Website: macys
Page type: customer-info-address
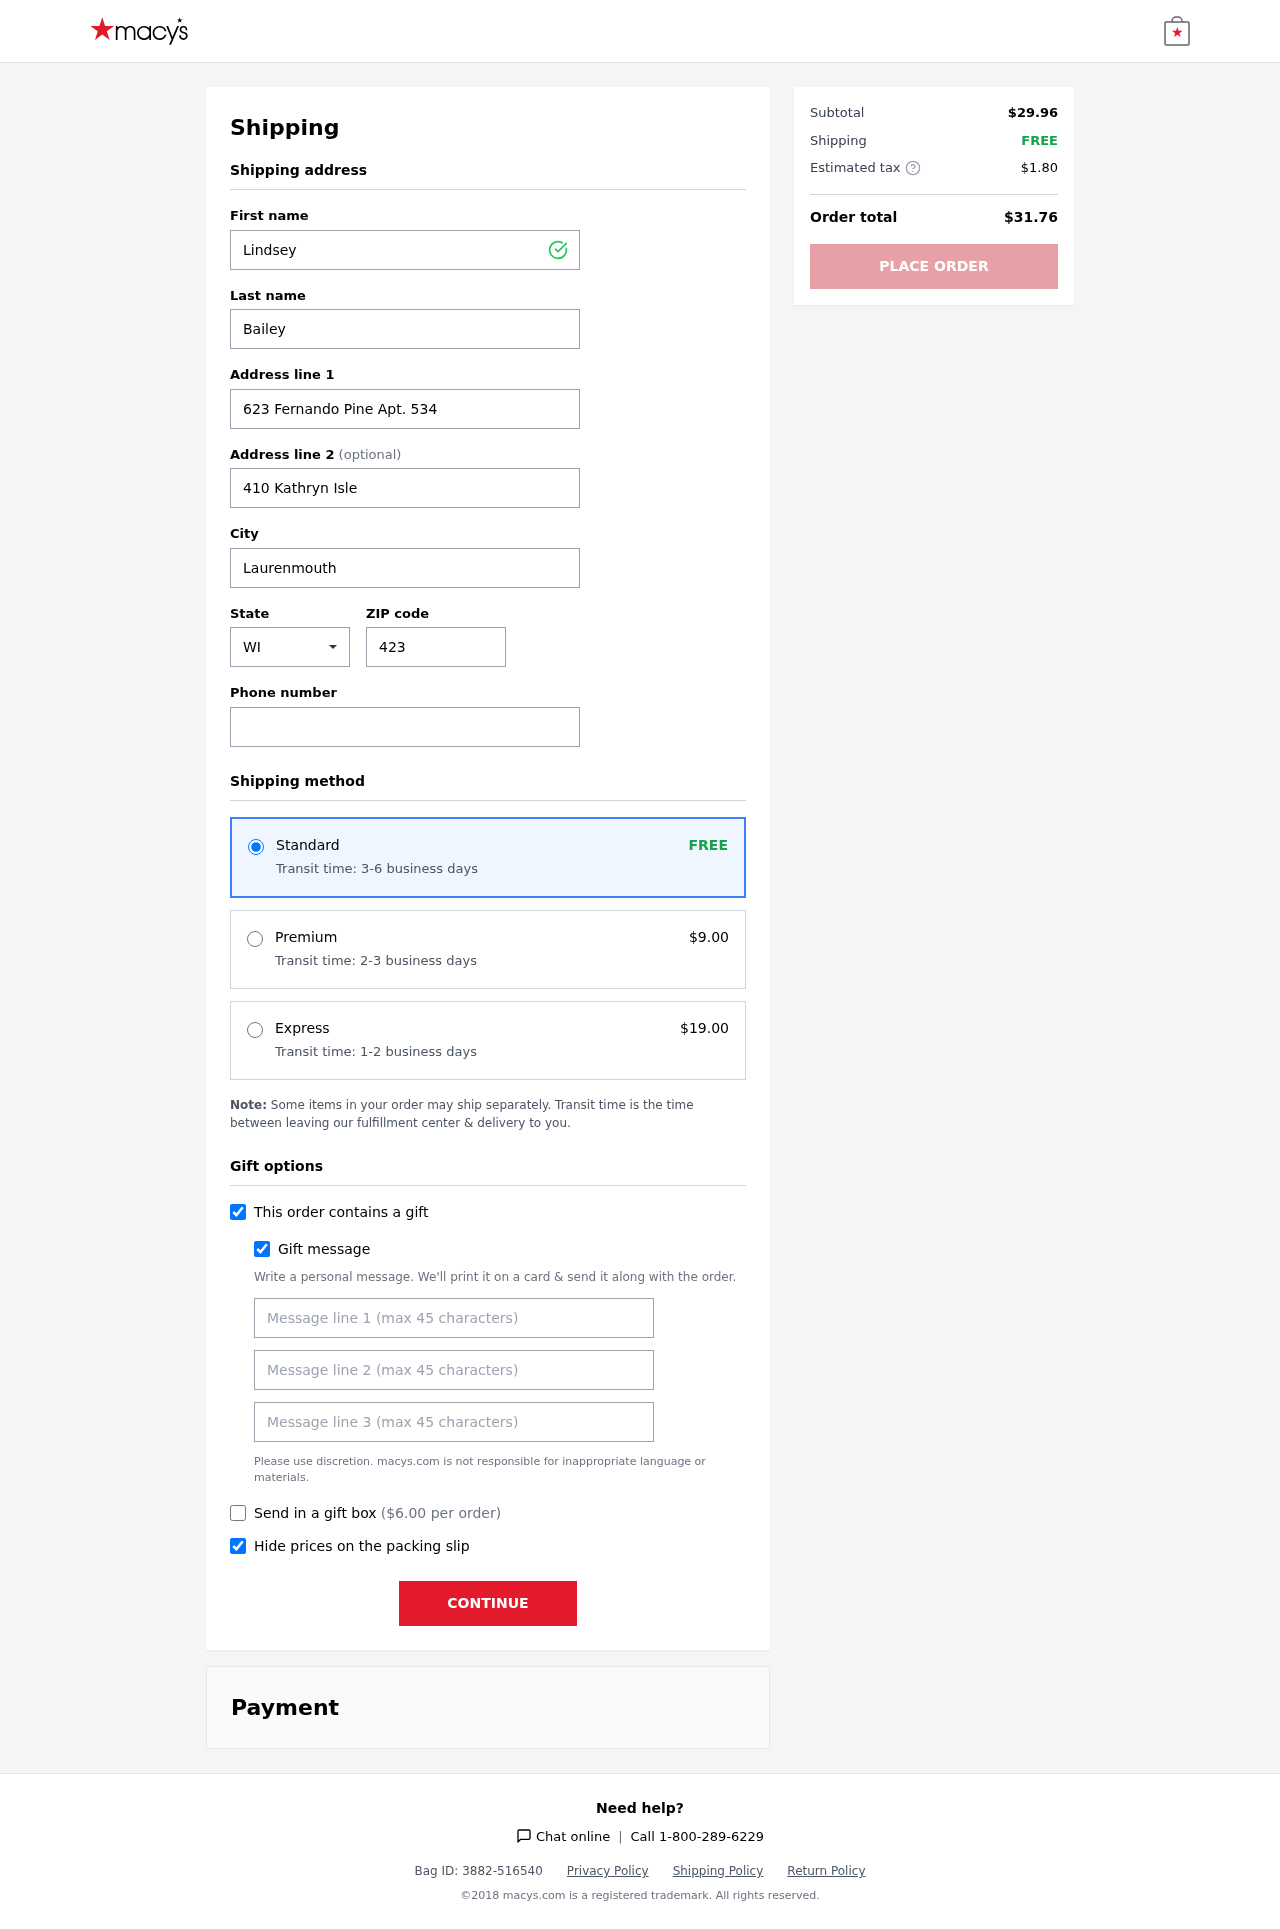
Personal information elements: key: PII_CITY
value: Laurenmouth
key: PII_FIRSTNAME
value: Lindsey
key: PII_GIFT_MESSAGE
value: Hey Ronald! I thought you could use a little extra relaxation this season, so I picked up something special to help you unwind. Can't wait to hear how you enjoy it! Lindsey
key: PII_LASTNAME
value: Bailey
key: PII_PHONE
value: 5673578630
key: PII_POSTCODE
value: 42389
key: PII_STATE_ABBR
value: WI
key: PII_STREET
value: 623 Fernando Pine Apt. 534
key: PII_STREET2
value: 410 Kathryn Isle
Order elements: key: ORDER_SHIPPING_STANDARD
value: FREE
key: ORDER_SHIPPING_STANDARD_TIME
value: Transit time: 3-6 business days
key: ORDER_SHIPPING_PREMIUM
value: $9.00
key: ORDER_SHIPPING_PREMIUM_TIME
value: Transit time: 2-3 business days
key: ORDER_SHIPPING_EXPRESS
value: $19.00
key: ORDER_SHIPPING_EXPRESS_TIME
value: Transit time: 1-2 business days
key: ORDER_GIFT_BOX_FEE
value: $6.00
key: ORDER_SUBTOTAL
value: $29.96
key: ORDER_SHIPPING_COST
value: FREE
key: ORDER_TAX
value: $1.80
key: ORDER_TOTAL
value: $31.76